Question: I'm trying to implement a icons with text in my 'tabbed-activity'. I don't understand how to visualize the icons.
this is the code:
'tab_layout.xml':
'''
<android.support.design.widget.TabLayout
android:id="@+id/tabs"
android:layout_width="match_parent"
android:layout_height="wrap_content"
app:tabMaxWidth="0dp"
app:tabGravity="fill"
app:tabMode="fixed">
'''
'tab.java':
'''
private int[] imageResId = {
R.drawable.ic_one,
R.drawable.icona_storia,
R.drawable.icona_piatti_tipici,
R.drawable.icona_monumenti
};
private Context context;
private String tabTitles[] = new String[] { "Meteo", "Locali", "InfoCitta", "Mappa" };
@Override
public CharSequence getPageTitle(int position){
Drawable image = context.getResources().getDrawable(imageResId[position]);
image.setBounds(0, 0, image.getIntrinsicWidth(), image.getIntrinsicHeight());
SpannableString sb = new SpannableString(" " + tabTitles[position]);
ImageSpan imageSpan = new ImageSpan(image, ImageSpan.ALIGN_BOTTOM);
sb.setSpan(imageSpan, 0, 1, Spannable.SPAN_EXCLUSIVE_EXCLUSIVE);
return sb;
}
'''
This is the final result:

Where is the mistake?
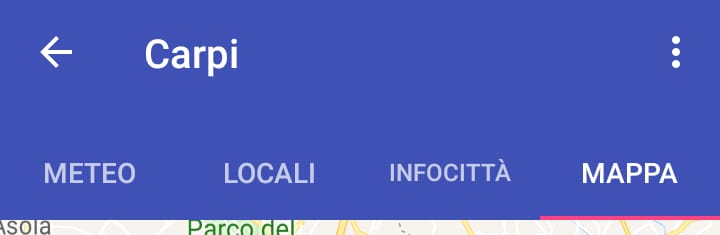
Answer: Try like this,
'''
tabLayout.addTab(tabLayout.newTab().setIcon(R.mipmap.ic_home));
tabLayout.addTab(tabLayout.newTab().setIcon(R.mipmap.ic_profile));
tabLayout.addTab(tabLayout.newTab().setIcon(R.mipmap.ic_settings));
'''
<URL>